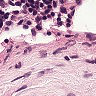
Metastatic tissue present: no